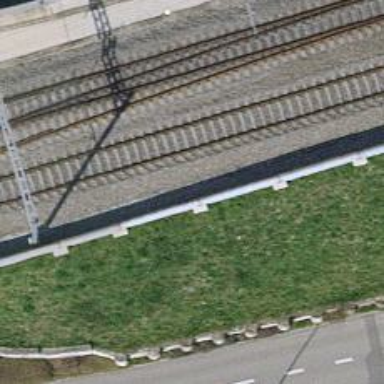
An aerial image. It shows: Railway bridge with electrified tracks and single rail.